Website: slack
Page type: newsletter-management
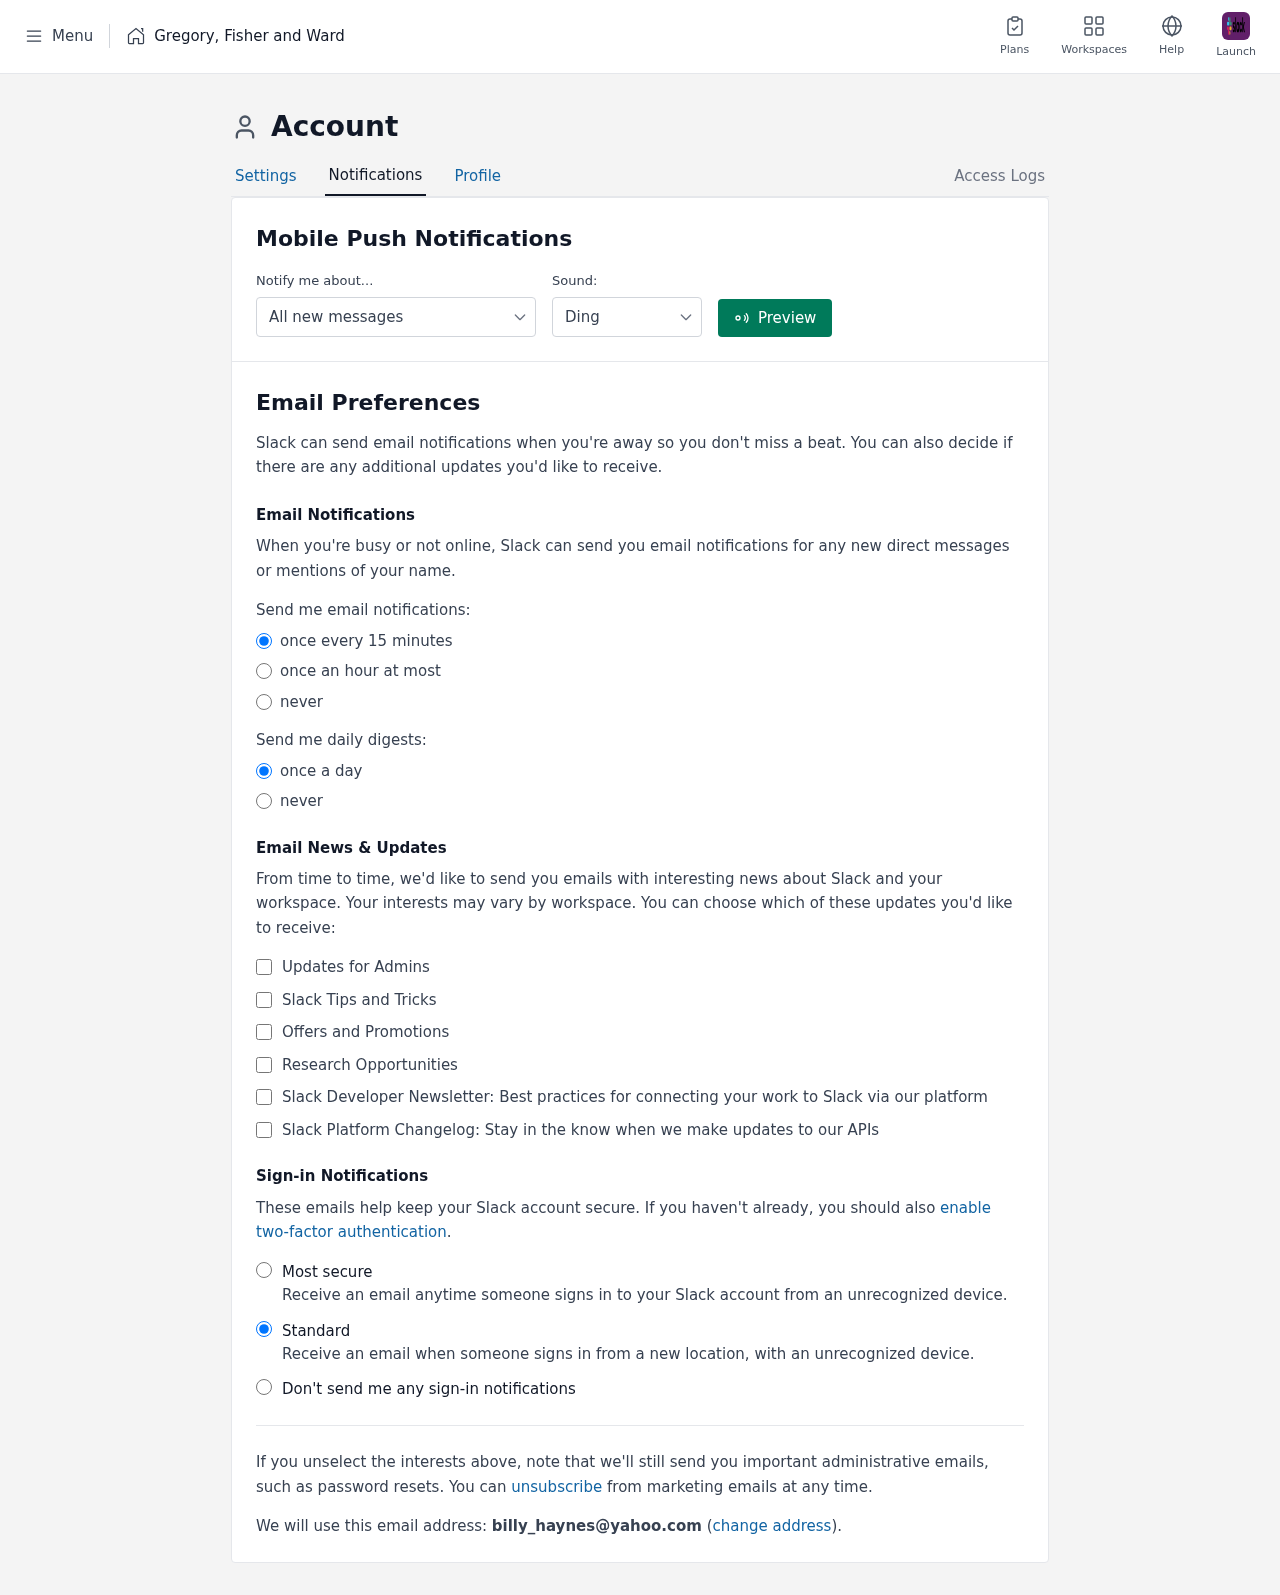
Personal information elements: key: PII_COMPANY
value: Gregory, Fisher and Ward
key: PII_EMAIL
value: billy_haynes@yahoo.com